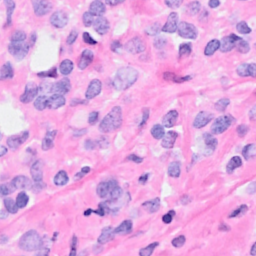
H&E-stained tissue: Breast